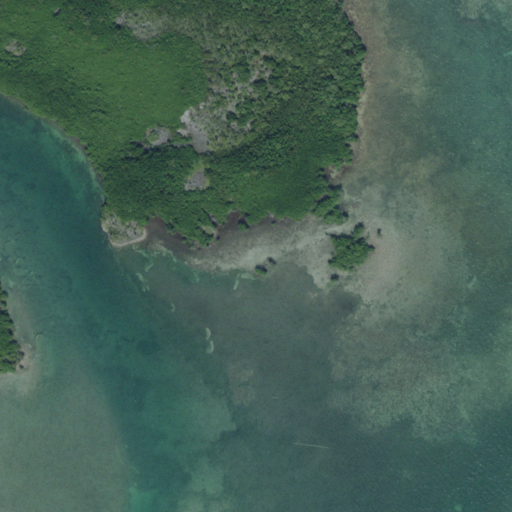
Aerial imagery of cape in Florida named Old Rhodes Point containing open water, woody wetlands, and herbaceous wetlands